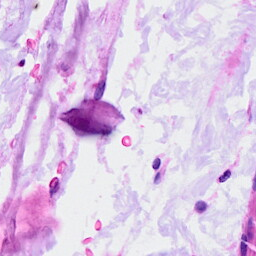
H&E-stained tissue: Ovarian